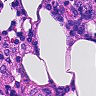
Metastatic tissue present: no